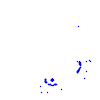
Particle: proton